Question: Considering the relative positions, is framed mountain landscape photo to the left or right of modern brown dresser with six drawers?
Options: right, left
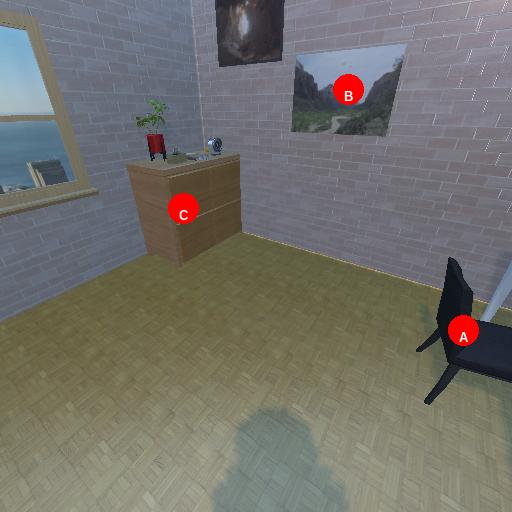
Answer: right